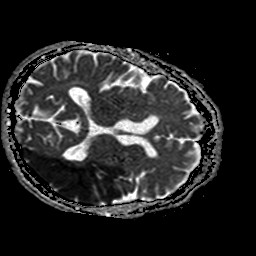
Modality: ADC
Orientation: axial
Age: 73
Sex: male
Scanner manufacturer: philips
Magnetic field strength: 1.5 T
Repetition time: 3.646 s
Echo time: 0.09255 s